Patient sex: F
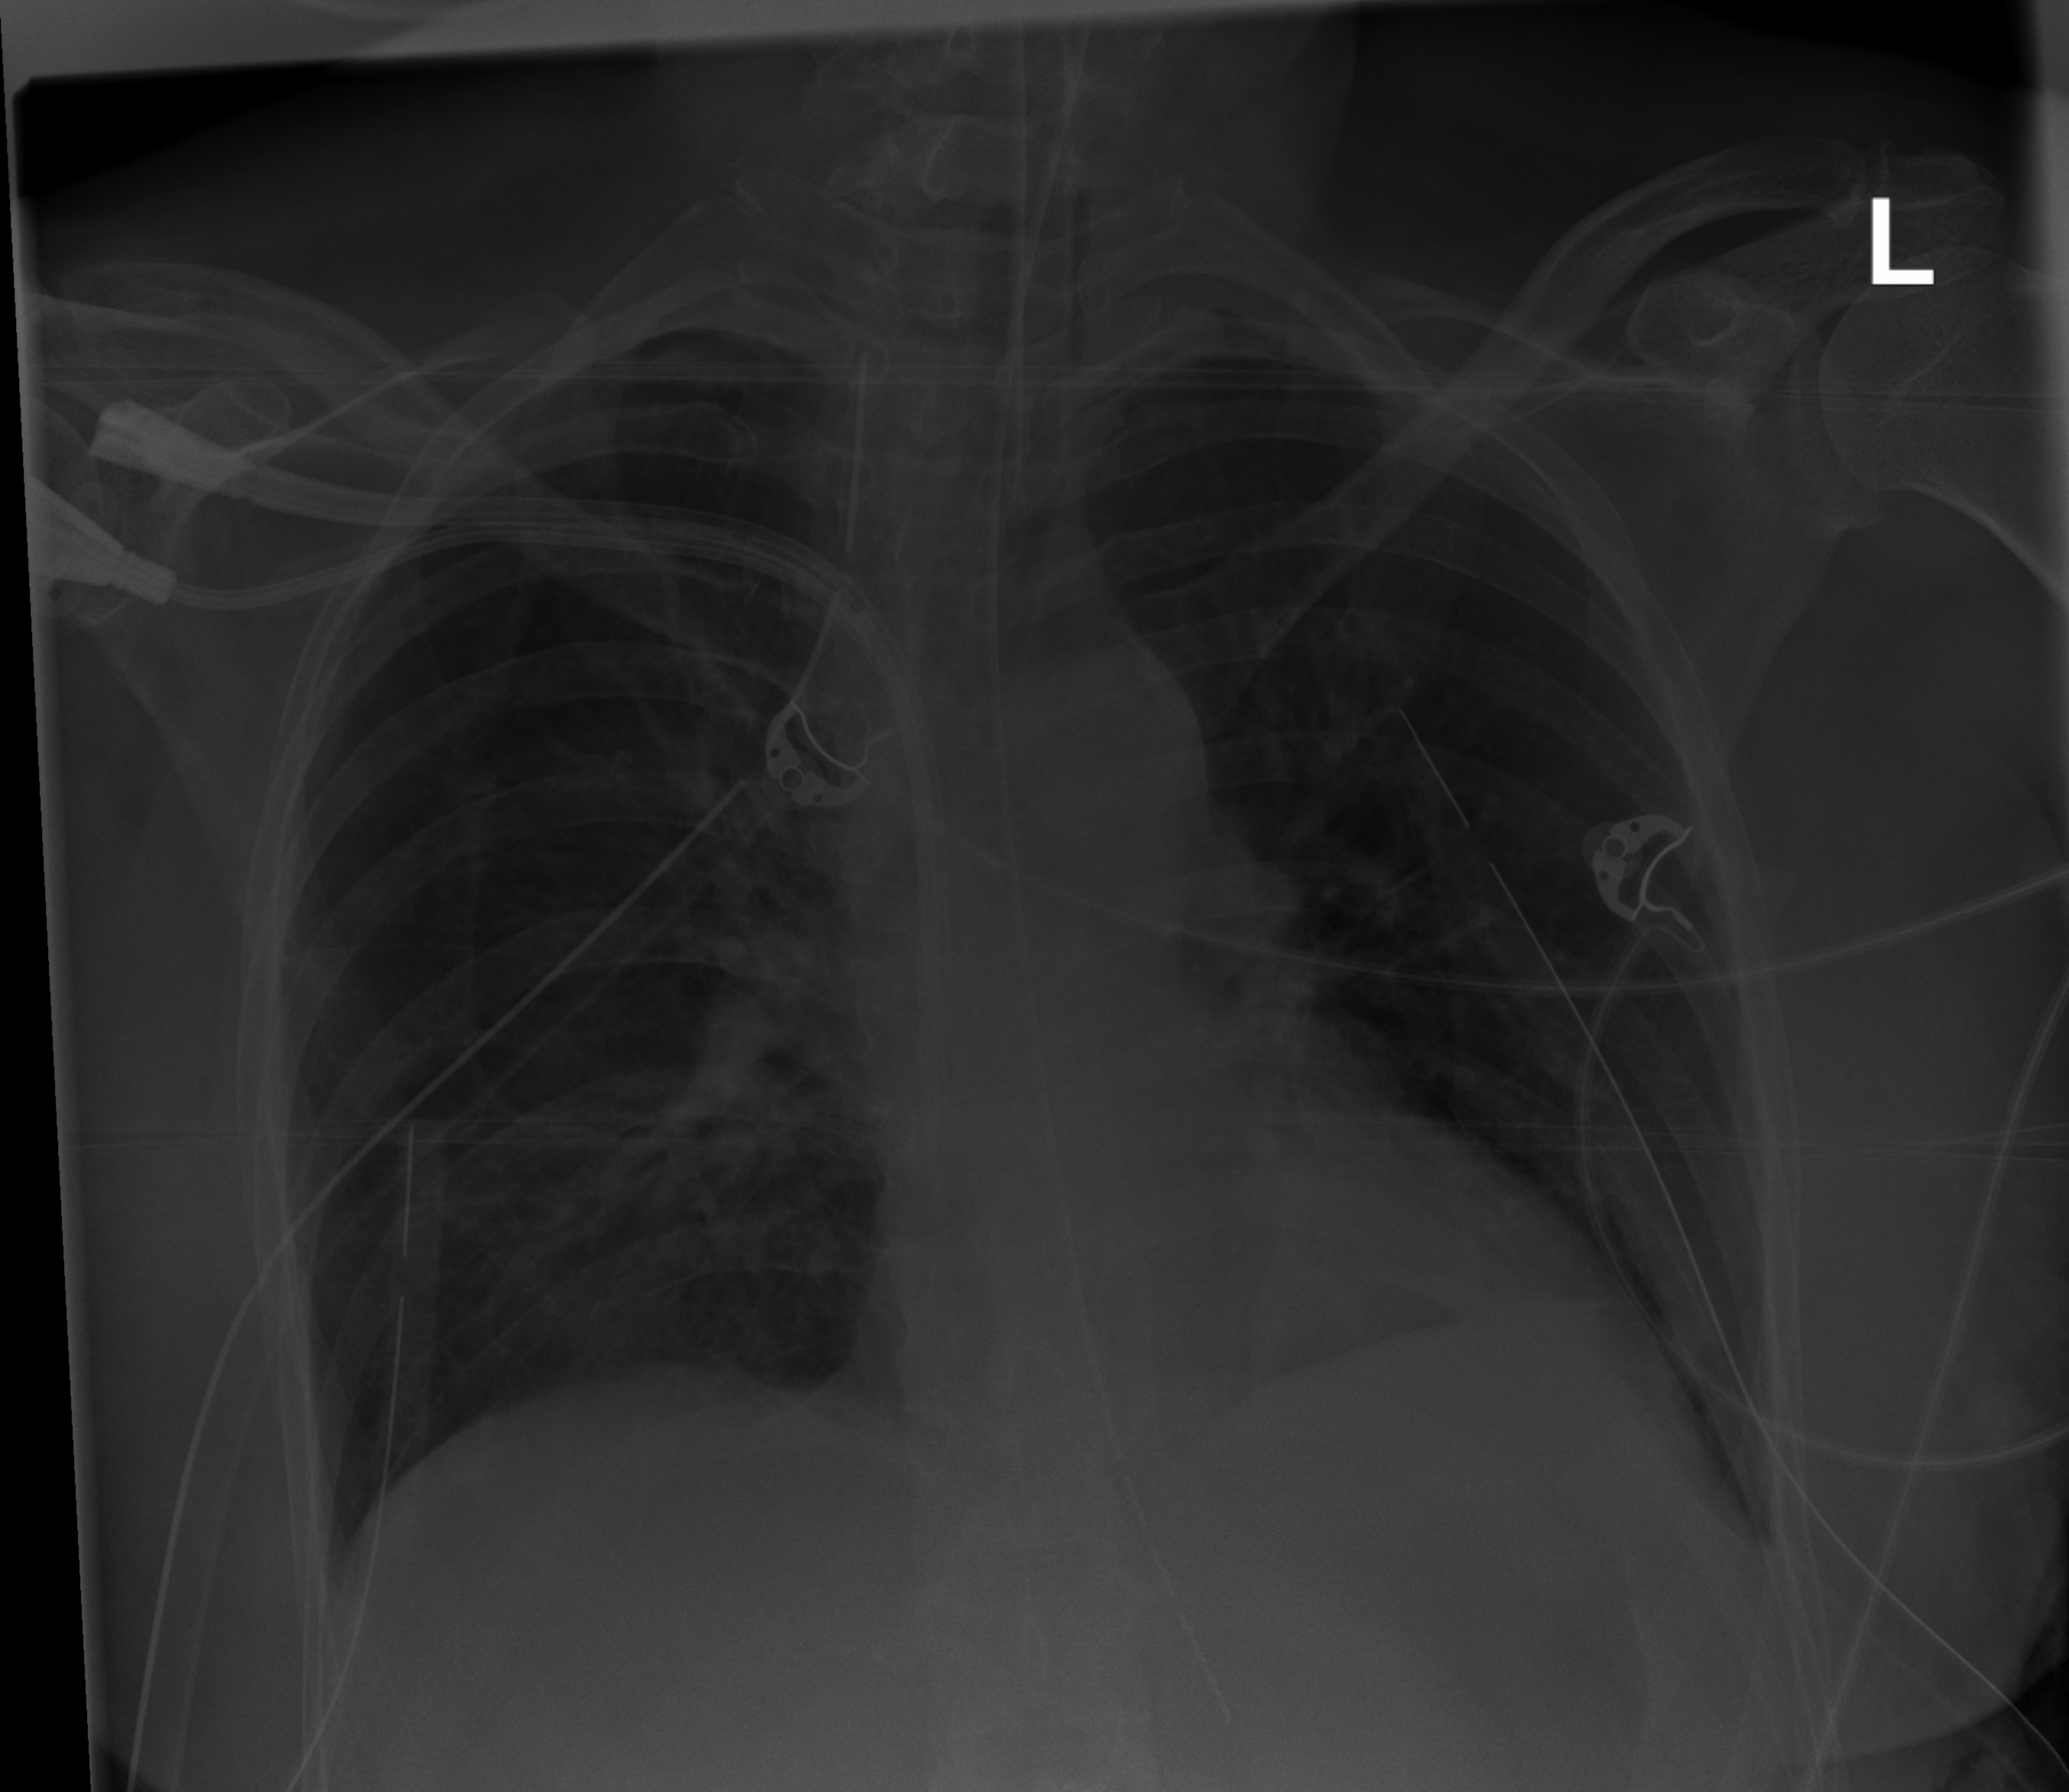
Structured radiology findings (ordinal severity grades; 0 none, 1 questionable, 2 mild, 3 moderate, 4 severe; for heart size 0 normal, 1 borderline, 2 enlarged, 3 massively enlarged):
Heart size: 0
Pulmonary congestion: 0
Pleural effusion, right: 0
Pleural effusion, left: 2
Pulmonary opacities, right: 0
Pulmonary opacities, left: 0
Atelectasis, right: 2
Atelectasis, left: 2